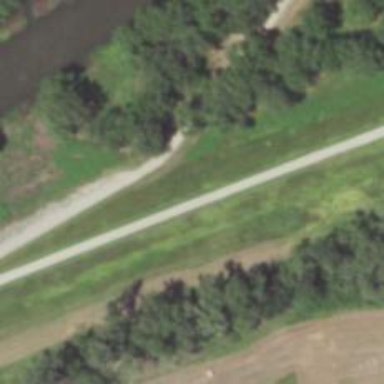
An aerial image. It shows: Path along the dyke.